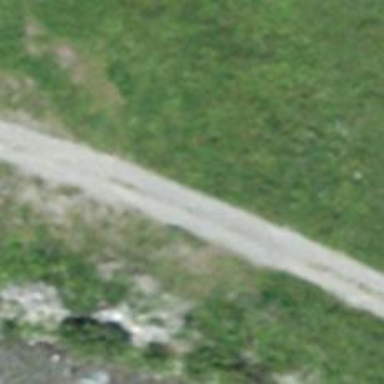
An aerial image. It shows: Unpaved track with grade2 tracktype.